Question: I have a image as shown as fig.1. to figure out:
1. the orientation (the angle between the long axis and the horizontal axis)
2. the length (l) and radius (R) of the object. What is the best way to do it? Thanks for the help.
My very naive idea is using least square fit to find out these information however I found out there is no equation for capped rectangle. In matlab there is a function called rectangle can create the capped rectangle perfectly however it seems just for the plot purpose.
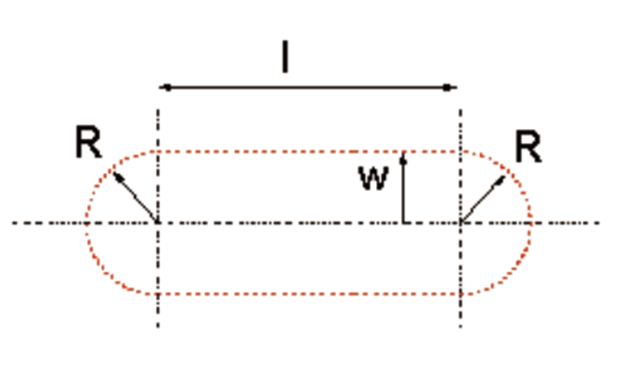
Answer: I solved this 2 different ways and have notes on each approach below. Each method varies in complexity so you will need to decide the best trade for your application.
Here I used unconstrained optimization through Matlab's fminunc() function. Take a look at Matlab's help to see the options you can set prior to optimization. I made some fairly simple choices just to get this approach working for you.
In summary, I setup a model of your capped rectangle as a function of the parameters, L, W, and theta. You can include R if you wish but personally I don't think you need that; by examining continuity with the half-semi-circles at each edge, I think it may be sufficient to let R = W, by inspection of your model geometry. This also reduces the number of optimization parameters by one.
I made a model of your capped rectangle using boolean layers, see the cappedRectangle() function below. As a result, I needed a function to calculate finite difference gradients of the model with respect to L, W, and theta. If you don't provide these gradients to fminunc(), it will attempt to estimate these but I found that Matlab's estimates didn't work well for this application, so I provided my own as part of the error function that gets called by fminunc() (see below).
I didn't initially have your data so I simply right-clicked on your image above and downloaded: 'aRIhm.png'
To read your data I did this (creates the variable 'cdata'):
'''
image = importdata('aRIhm.png');
vars = fieldnames(image);
for i = 1:length(vars)
assignin('base', vars{i}, image.(vars{i}));
end
'''
Then I converted to double type and "cleaned-up" the data by normalizing. Note: this pre-processing was important to get the optimization to work properly, and may have been needed since I didn't have your raw data (as mentioned I downloaded your image from the webpage for this question):
'''
data = im2double(cdata);
data = data / max(data(:));
figure(1); imshow(data); % looks the same as your image above
'''
Now get the image sizes:
'''
nY = size(data,1);
nX = size(data,2);
'''
you might consider adding the center of the capped rectangle, (xc,yc), as optimization parameters. These extra degrees of freedom will make a difference in the overall fitting results (see comment on final error function values below). I didn't set that up here but you can follow the approach I used for L, W, and theta, to add that functionality with the finite difference gradients. You will also need to setup the capped rectangle model as a function of (xc,yc).
for "continuity" at the ends of the capped rectangle, let R = W. If you like, you can later include R as an explicit optimization
parameter following the examples for L, W, theta. You might even want to have say R1 and R2 at each endpoint as variables?
Below are arbitrary starting values that I used to simply illustrate an example optimization. .
'''
L = 25;
W = L;
theta = 90;
params0 = [L W theta];
'''
Note that you will get different results based on your initial estimates.
Next display the starting estimate (the cappedRectangle() function is defined later):
'''
capRect0 = reshape(cappedRectangle(params0,nX,nY),nX,nY);
figure(2); imshow(capRect0);
'''
Define an anonymous function for the error metric (errorFunc() is listed below):
'''
f = @(x)errorFunc(x,data);
% Define several optimization parameters for fminunc():
options = optimoptions(@fminunc,'GradObj','on','TolX',1e-3, 'Display','iter');
% Call the optimizer:
tic
[x,fval,exitflag,output] = fminunc(f,params0,options);
time = toc;
disp(['convergence time (sec) = ',num2str(time)]);
% Results:
disp(['L0 = ',num2str(L),'; ', 'L estimate = ', num2str(x(1))]);
disp(['W0 = ',num2str(W),'; ', 'W estimate = ', num2str(x(2))]);
disp(['theta0 = ',num2str(theta),'; ', 'theta estimate = ', num2str(x(3))]);
capRectEstimate = reshape(cappedRectangle(x,nX,nY),nX,nY);
figure(3); imshow(capRectEstimate);
'''
Below is the output from fminunc (for more details on each column see Matlab's help):
'''
Iteration f(x) step optimality CG-iterations
0 0.911579 0.00465
1 0.860624 10 0.00457 1
2 0.767783 20 0.00408 1
3 0.614608 40 0.00185 1
.... and so on ...
15 0.532118 0.<PHONE> 0.000962 0
16 0.532118 <PHONE> 0.000962 0
17 0.532118 0.000305176 0.000962 0
'''
You can see that the final error metric values have not decreased that much relative to the starting value, this indicates to me that the model function probably doesn't have enough degrees of freedom to really "fit" the data that well, so consider adding extra optimization parameters, e.g., image center, as discussed earlier.
Now print the results (using a 2011 Macbook Pro):
'''
Convergence time (sec) = 16.1053
L0 = 25; L estimate = 58.5773
W0 = 25; W estimate = <PHONE>
theta0 = 90; theta estimate = 36.9024
'''
And display the results:

You can see by comparing the data to the final estimate that even a relatively simple model starts to resemble the data fairly well.
You can go further and calculate error bars for the estimates by setting up your own Monte-Carlo simulations to check accuracy as a function of noise and other degrading factors (with known inputs that you can generate to produce simulated data).
Below is the model function I used for the capped rectangle (note: the way I did image rotation is kind of sketchy numerically and not very robust for finite-differences but its quick and dirty and gets you going):
'''
function result = cappedRectangle(params, nX, nY)
[x,y] = meshgrid(-(nX-1)/2:(nX-1)/2,-(nY-1)/2:(nY-1)/2);
L = params(1);
W = params(2);
theta = params(3); % units are degrees
R = W;
% Define r1 and r2 for the displaced rounded edges:
x1 = x - L;
x2 = x + L;
r1 = sqrt(x1.^2+y.^2);
r2 = sqrt(x2.^2+y.^2);
% Capped Rectangle prior to rotation (theta = 0):
temp = double( (abs(x) <= L) & (abs(y) <= W) | (r1 <= R) | (r2 <= R) );
cappedRectangleRotated = im2double(imrotate(mat2gray(temp), theta, 'bilinear', 'crop'));
result = cappedRectangleRotated(:);
return
'''
And then you will also need the error function called by fminunc:
'''
function [error, df_dx] = errorFunc(params,data)
nY = size(data,1);
nX = size(data,2);
% Anonymous function for the model:
model = @(params)cappedRectangle(params,nX,nY);
% Least-squares error (analogous to chi^2 in the literature):
f = @(x)sum( (data(:) - model(x) ).^2 ) / sum(data(:).^2);
% Scalar error:
error = f(params);
[df_dx] = finiteDiffGrad(f,params);
return
'''
As well as the function to calculate the finite difference gradients:
'''
function [df_dx] = finiteDiffGrad(fun,x)
N = length(x);
x = reshape(x,N,1);
% Pick a small delta, dx should be experimented with:
dx = norm(x(:))/10;
% define an array of dx values;
h_array = dx*eye(N);
df_dx = zeros(size(x));
f = @(x) feval(fun,x);
% Finite Diff Approx (use "centered difference" error is O(h^2);)
for j = 1:N
hj = h_array(j,:)';
df_dx(j) = ( f(x+hj) - f(x-hj) )/(2*dx);
end
return
'''
---
As others have pointed out you can also use Matlab's regionprops(). Overall I think this could work the best with some tuning and checking to insure that its doing what you expect. So the approach would be to call it like this (it certainly is a lot simpler than the first approach!):
'''
data = im2double(cdata);
data = round(data / max(data(:)));
s = regionprops(data, 'Orientation', 'MajorAxisLength', ...
'MinorAxisLength', 'Eccentricity', 'Centroid');
'''
And then the struct result s:
'''
>> s
s =
Centroid: [<PHONE> <PHONE>]
MajorAxisLength: <PHONE>
MinorAxisLength: <PHONE>
Eccentricity: 0.8791
Orientation: 30.9354
'''
This gives enough information to feed into a model of a capped rectangle. At first glance this seems like the way to go, but it seems like you have your mind set on another approach (maybe the first approach above).
Anyway, below is an image of the results (in red) overlaid on top of your data which you can see looks quite good:

---
I couldn't help myself, I suspected that by including the image center as an optimization parameter, much better results could be obtained, so I went ahead and did it just to check. Sure enough, with the same starting estimates used earlier in the Least-Squares Estimation, here are the results:
'''
Iteration f(x) step optimality CG-iterations
0 0.911579 0.00465
1 0.859323 10 0.00471 2
2 0.742788 20 0.00502 2
3 0.530433 40 0.00541 2
... and so on ...
28 <PHONE> <PHONE> 0.000279 0
29 <PHONE> <PHONE> 0.000279 1
30 <PHONE> 0.<PHONE> 0.000279 0
31 <PHONE> 0.<PHONE> 0.000279 0
32 <PHONE> 0.000610352 0.000279 0
'''
By comparison with the earlier values we can see that the new least-square error values are quite a bit smaller when including the image center, confirming what we suspected earlier (so no big surprise).
The updated estimates for the capped rectangle parameters are thus:
'''
Convergence time (sec) = 96.0418
L0 = 25; L estimate = 89.0784
W0 = 25; W estimate = 80.4379
theta0 = 90; theta estimate = 31.614
'''
And relative to the image array center we get:
'''
xc = -22.9107
yc = 35.9257
'''
The optimization takes longer but the results are improved as seen by visual inspection:

If performance is an issue you may want to consider writing your own optimizer or first try tuning Matlab's optimization parameters, perhaps using different algorithm options as well; see the optimization options above.
Here is the code for the updated model:
'''
function result = cappedRectangle(params, nX, nY)
[X,Y] = meshgrid(-(nX-1)/2:(nX-1)/2,-(nY-1)/2:(nY-1)/2);
% Extract params to make code more readable:
L = params(1);
W = params(2);
theta = params(3); % units are degrees
xc = params(4); % new param: image center in x
yc = params(5); % new param: image center in y
% Shift coordinates to the image center:
x = X-xc;
y = Y-yc;
% Define R = W as a constraint:
R = W;
% Define r1 and r2 for the rounded edges:
x1 = x - L;
x2 = x + L;
r1 = sqrt(x1.^2+y.^2);
r2 = sqrt(x2.^2+y.^2);
temp = double( (abs(x) <= L) & (abs(y) <= W) | (r1 <= R) | (r2 <= R) );
cappedRectangleRotated = im2double(imrotate(mat2gray(temp), theta, 'bilinear', 'crop'));
result = cappedRectangleRotated(:);
'''
and then prior to calling fminunc() I adjusted the parameter list:
'''
L = 25;
W = L;
theta = 90;
% set image center to zero as intial guess:
xc = 0;
yc = 0;
params0 = [L W theta xc yc];
'''
Enjoy.